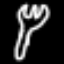
Label: fork